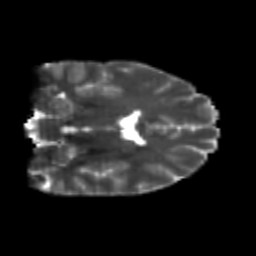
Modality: T2w
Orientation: coronal
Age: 21
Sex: female
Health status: healthy
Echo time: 0.074 s